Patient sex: F
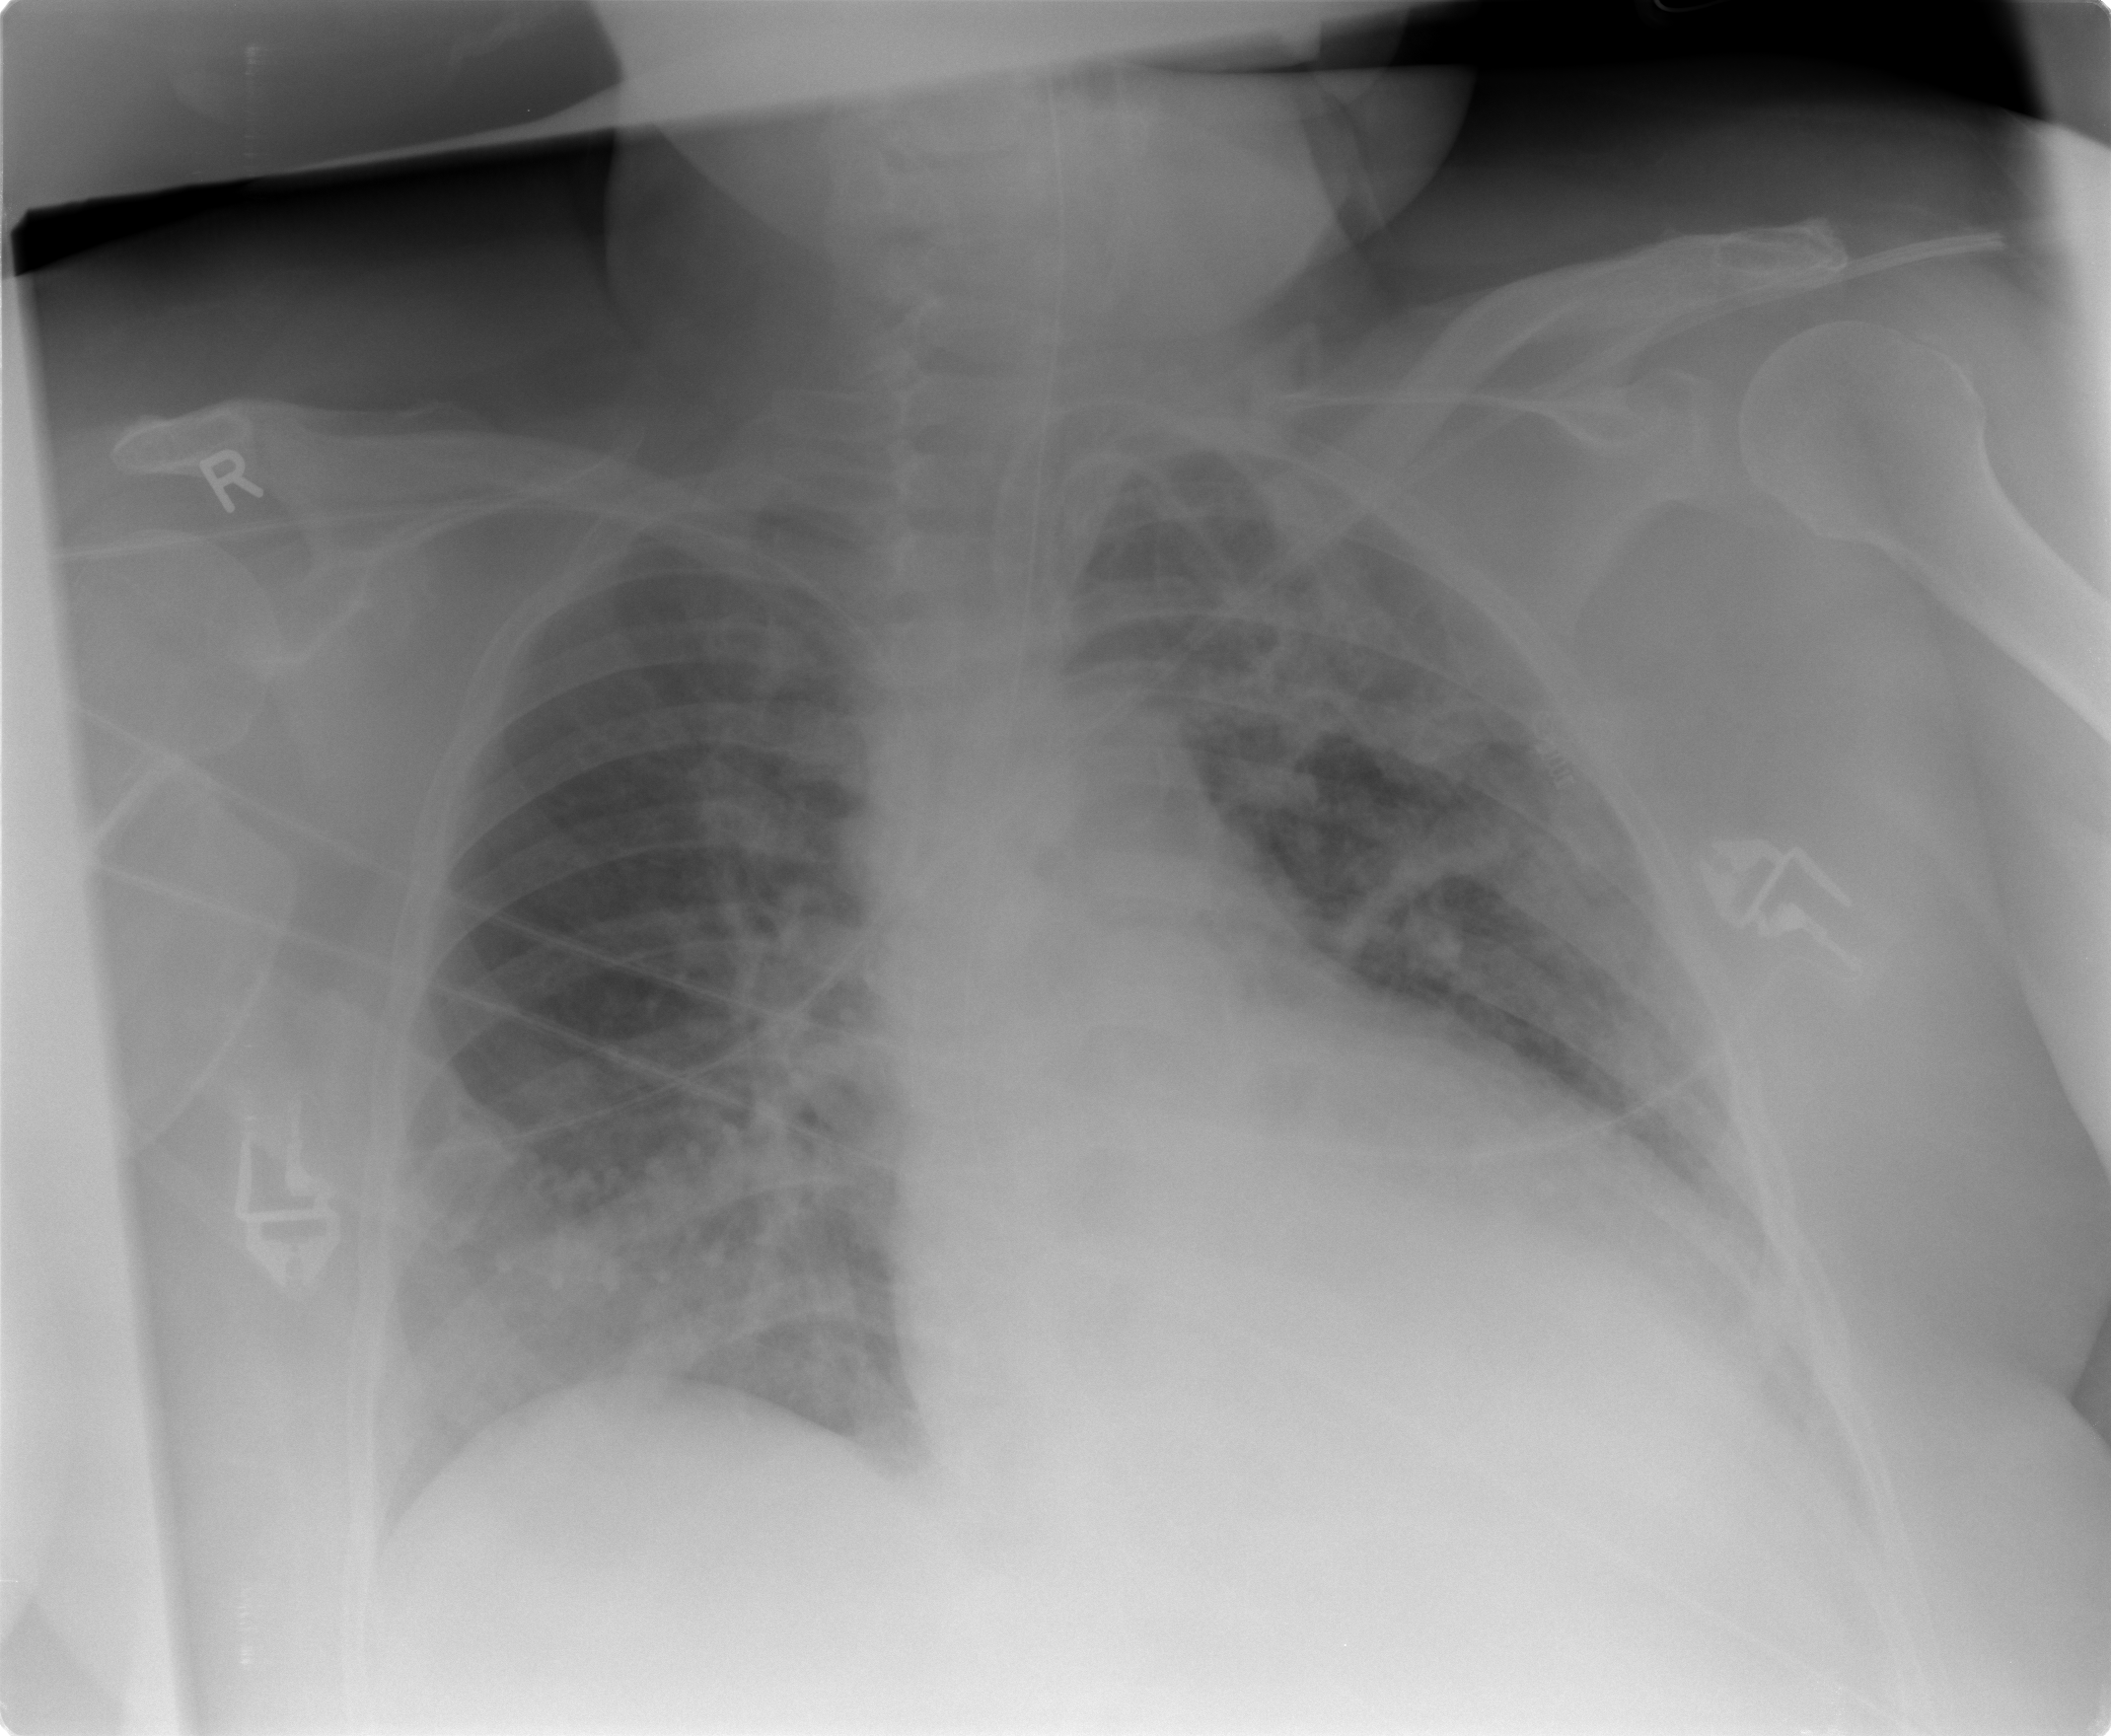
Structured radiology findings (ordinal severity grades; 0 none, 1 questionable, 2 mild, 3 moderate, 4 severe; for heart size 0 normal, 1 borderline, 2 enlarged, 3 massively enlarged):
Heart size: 2
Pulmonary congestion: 2
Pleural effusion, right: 2
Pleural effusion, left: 2
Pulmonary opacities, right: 2
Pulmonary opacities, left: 2
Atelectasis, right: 3
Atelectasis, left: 3